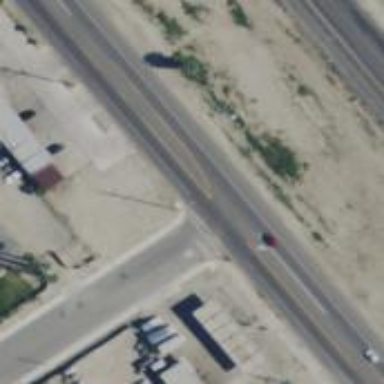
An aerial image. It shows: Road with stop sign.